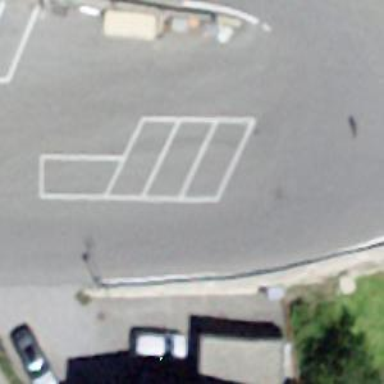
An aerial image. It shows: Bus stop with platform for public transport.